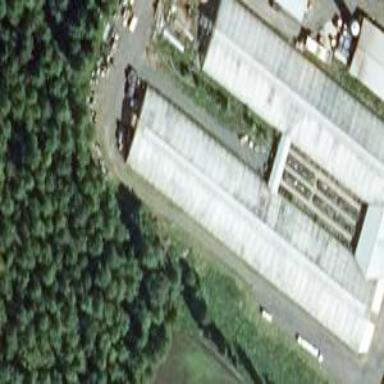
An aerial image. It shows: Greenhouse.